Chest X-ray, PA view. Patient: 18 years old, sex F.
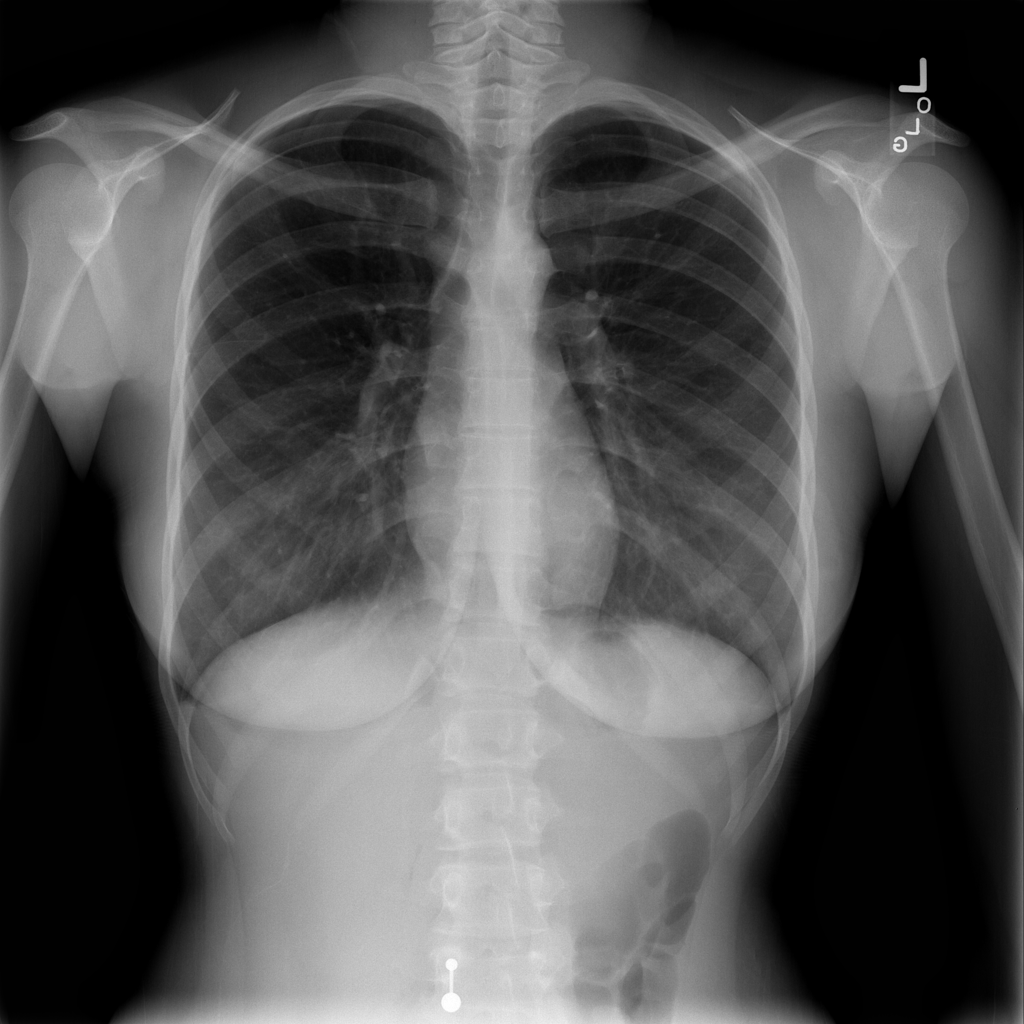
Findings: No Finding